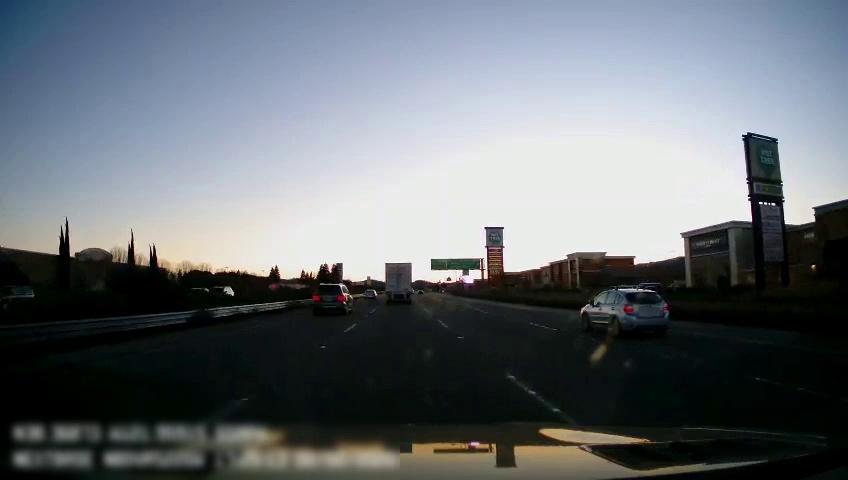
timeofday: Dusk/Dawn/Twilight
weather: Cloudy
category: Drivable Space
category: Vehicles | Car
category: Vehicles | SUV
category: Vehicles | Car
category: Vehicles | Car
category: Vehicles | SUV
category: Vehicles | Truck
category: Vehicles | SUV
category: Lanes | Alternate Lane
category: Lanes | Current Lane
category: Lanes | Current Lane
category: Lanes | Alternate Lane
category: Traffic | Signs